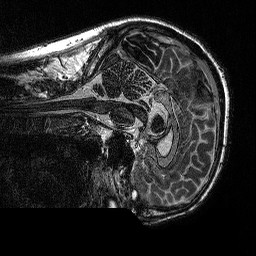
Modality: MP2RAGE
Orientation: sagittal
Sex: male
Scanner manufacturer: siemens
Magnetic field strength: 3 T
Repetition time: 5 s
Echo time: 0.00292 s